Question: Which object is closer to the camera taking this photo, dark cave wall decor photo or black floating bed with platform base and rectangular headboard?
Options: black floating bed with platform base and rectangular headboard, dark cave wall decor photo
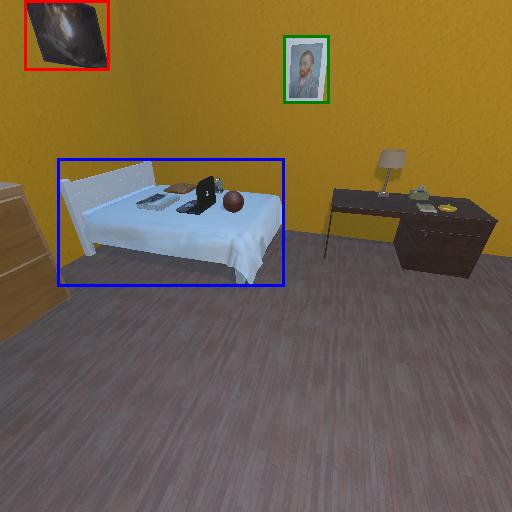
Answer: black floating bed with platform base and rectangular headboard